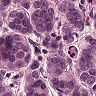
Metastatic tissue present: yes